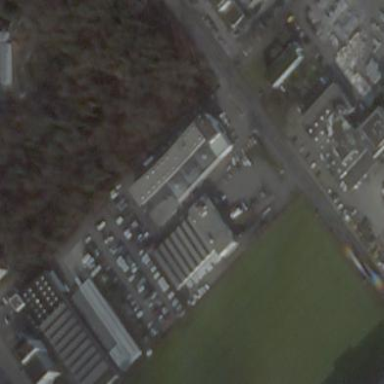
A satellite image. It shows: Industrial building.